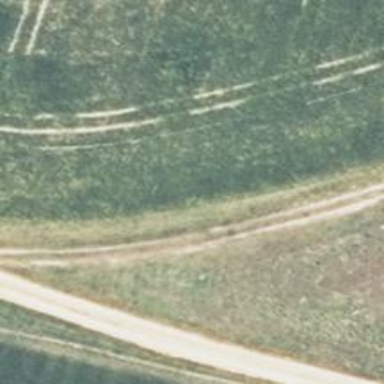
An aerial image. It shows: Track with grade 4 tracktype.